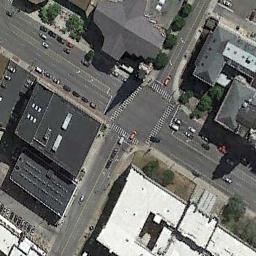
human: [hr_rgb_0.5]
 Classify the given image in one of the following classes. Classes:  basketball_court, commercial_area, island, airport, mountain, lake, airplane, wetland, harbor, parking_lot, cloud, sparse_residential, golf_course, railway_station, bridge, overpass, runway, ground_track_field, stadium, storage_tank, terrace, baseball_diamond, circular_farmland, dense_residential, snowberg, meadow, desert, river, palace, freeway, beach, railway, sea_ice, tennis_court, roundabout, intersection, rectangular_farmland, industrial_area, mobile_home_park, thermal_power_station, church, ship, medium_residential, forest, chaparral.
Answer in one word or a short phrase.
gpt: intersection